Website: walmart
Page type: cart
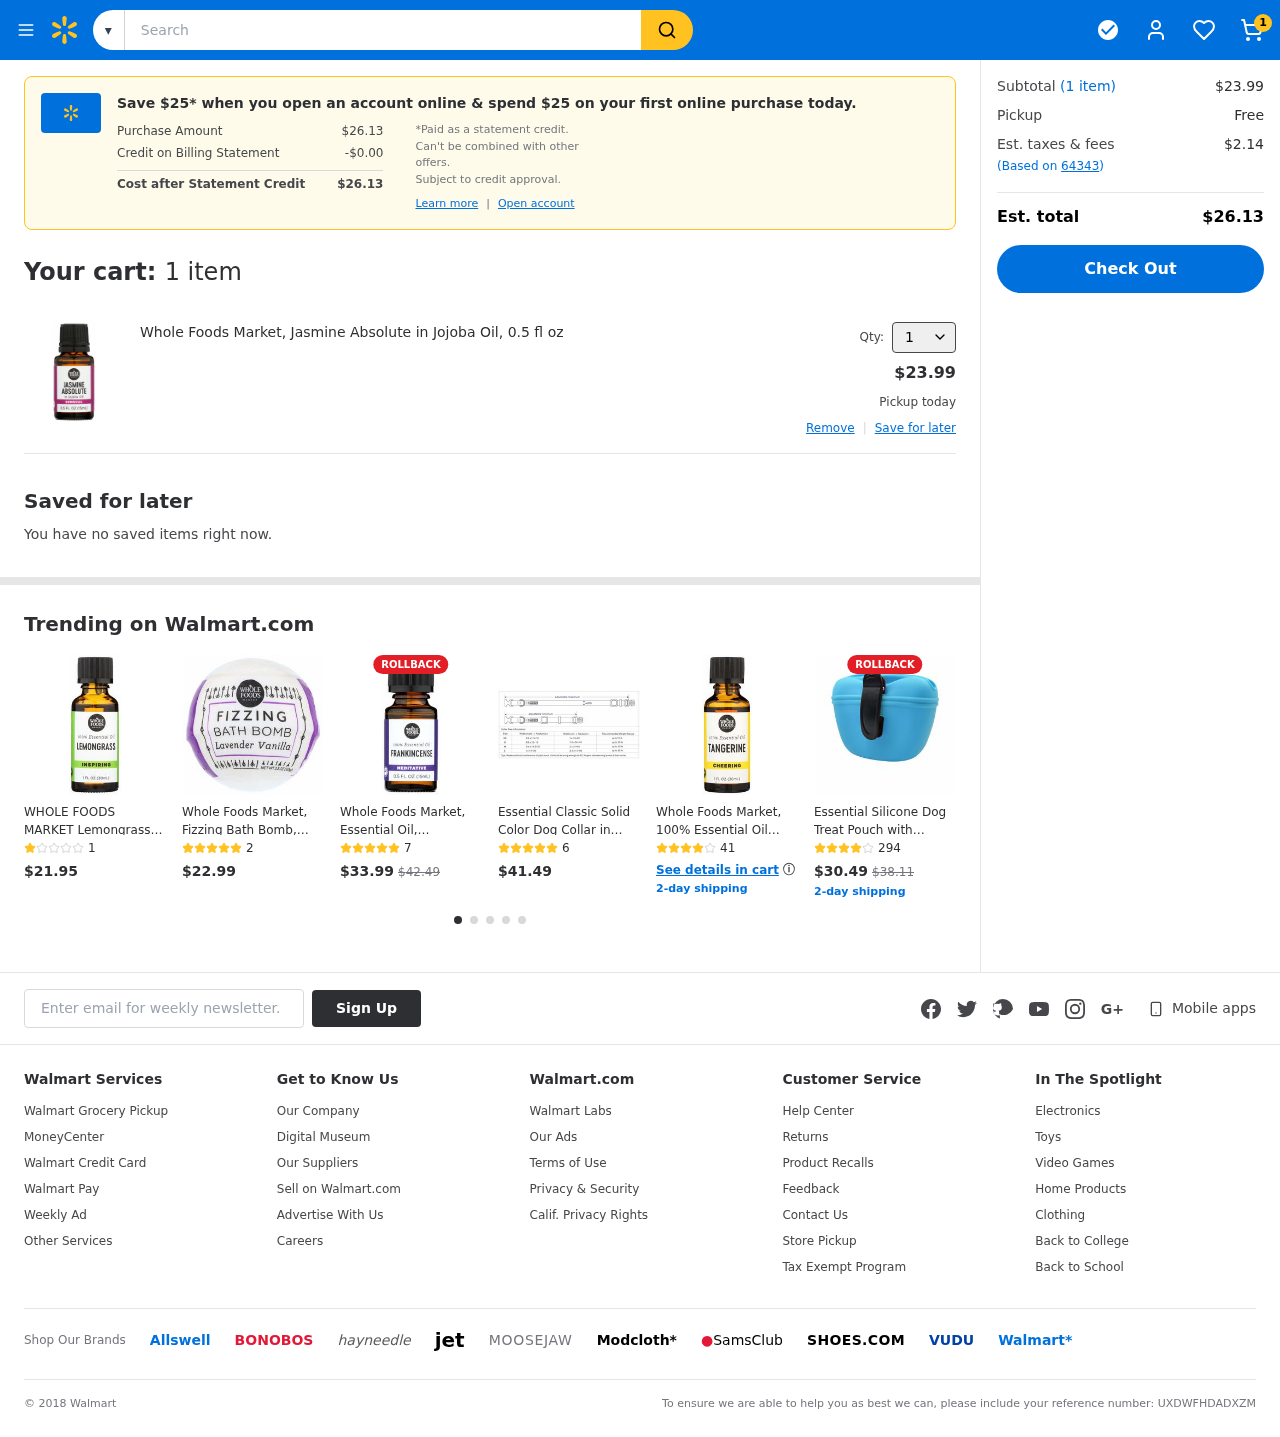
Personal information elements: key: PII_EMAIL
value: tvang@yahoo.com
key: PII_POSTCODE
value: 64343
Product elements: key: PRODUCT1_NAME
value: Whole Foods Market, Jasmine Absolute in Jojoba Oil, 0.5 fl oz
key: PRODUCT1_PRICE
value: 23.99
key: PRODUCT1_QUANTITY
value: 1
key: PRODUCT2_NAME
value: WHOLE FOODS MARKET Lemongrass Essential Oil, 1 FZ
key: PRODUCT2_NUM_RATINGS
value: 1
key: PRODUCT2_PRICE
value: $21.95
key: PRODUCT3_NAME
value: Whole Foods Market, Fizzing Bath Bomb, Lavender Vanilla, 2.3 oz
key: PRODUCT3_NUM_RATINGS
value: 2
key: PRODUCT3_PRICE
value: $22.99
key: PRODUCT4_NAME
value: Whole Foods Market, Essential Oil, Frankincense, 0.5 fl oz
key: PRODUCT4_NUM_RATINGS
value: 7
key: PRODUCT4_PRICE
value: $33.99
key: PRODUCT4_ORIGINAL_PRICE
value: $42.49
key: PRODUCT5_NAME
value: Essential Classic Solid Color Dog Collar in Navy, X-Small, Neck 21cm-28cm, Adjustable Collars for Do
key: PRODUCT5_NUM_RATINGS
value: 6
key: PRODUCT5_PRICE
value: $41.49
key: PRODUCT6_NAME
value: Whole Foods Market, 100% Essential Oil Tangerine, 1 Ounce
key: PRODUCT6_NUM_RATINGS
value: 41
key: PRODUCT7_NAME
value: Essential Silicone Dog Treat Pouch with Clip,Portable Dog Food Container for Training,Convenient Mag
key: PRODUCT7_NUM_RATINGS
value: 294
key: PRODUCT7_PRICE
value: $30.49
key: PRODUCT7_ORIGINAL_PRICE
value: $38.11
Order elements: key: ORDER_NUM_ITEMS
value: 1
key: ORDER_TOTAL
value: $26.13
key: ORDER_NUM_ITEMS
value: (1 item)
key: ORDER_NUM_ITEMS
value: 1 item
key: ORDER_SUBTOTAL
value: $23.99
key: ORDER_TAX
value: $2.14
Search elements: key: HEADER_SEARCH
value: Search